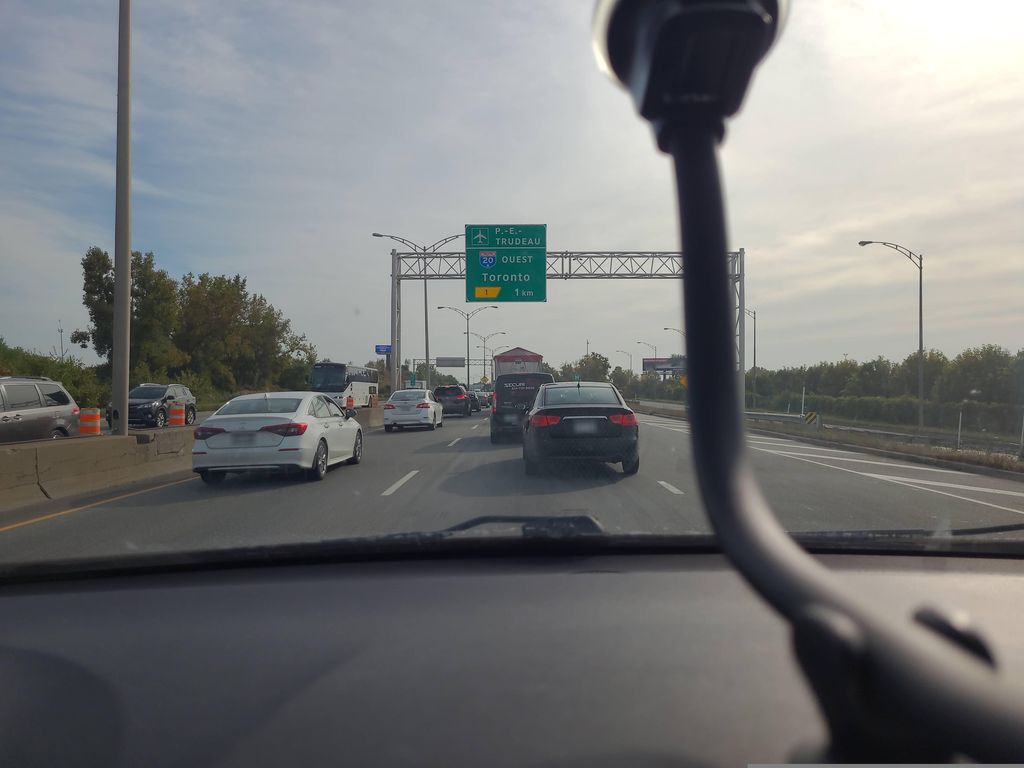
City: montreal